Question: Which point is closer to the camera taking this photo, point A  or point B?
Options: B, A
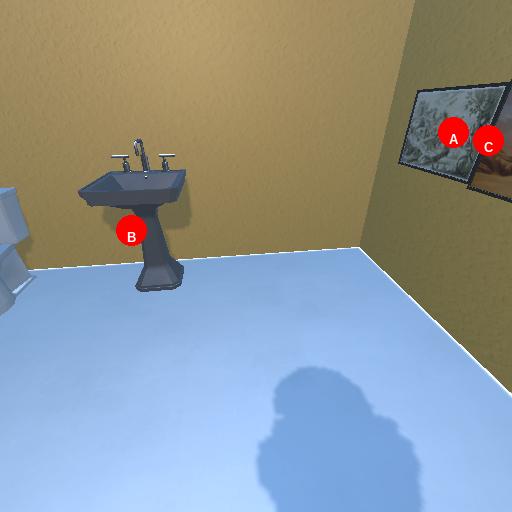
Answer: B